Interaction volume radius: 5 \u00c5
Interaction volume height: 15 \u00c5
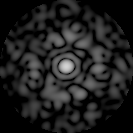
Disorder parameter: 0.8507